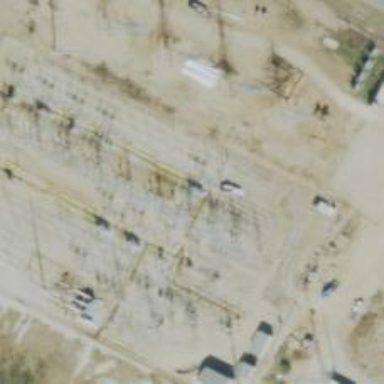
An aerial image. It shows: Switch for power supply.